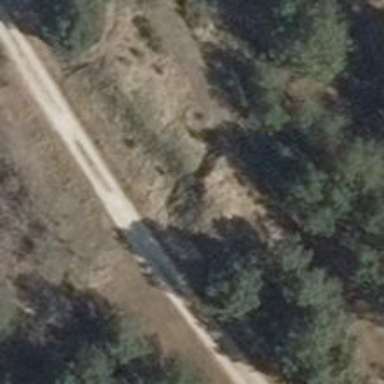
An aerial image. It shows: Track with grade 4 track type.